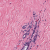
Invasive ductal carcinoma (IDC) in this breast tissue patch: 0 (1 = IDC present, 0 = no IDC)